Question: Here I'm Using <URL>. Each time rating value 's altered, I need to update the value in TextField as shown in screen shot. Is it possible to use here? and how can I apply it?

here's my code:
'''
@FXML
private HBox ratinghbox;
@FXML
private TextField yourratingtxt;
private Rating rating;
@Override
public void initialize(URL url, ResourceBundle rb) {
rating = new Rating();
rating.setPartialRating(true);
ratinghbox.getChildren().add(rating);
yourratingtxt.setText(String.valueOf(rating.getRating()));
}
'''
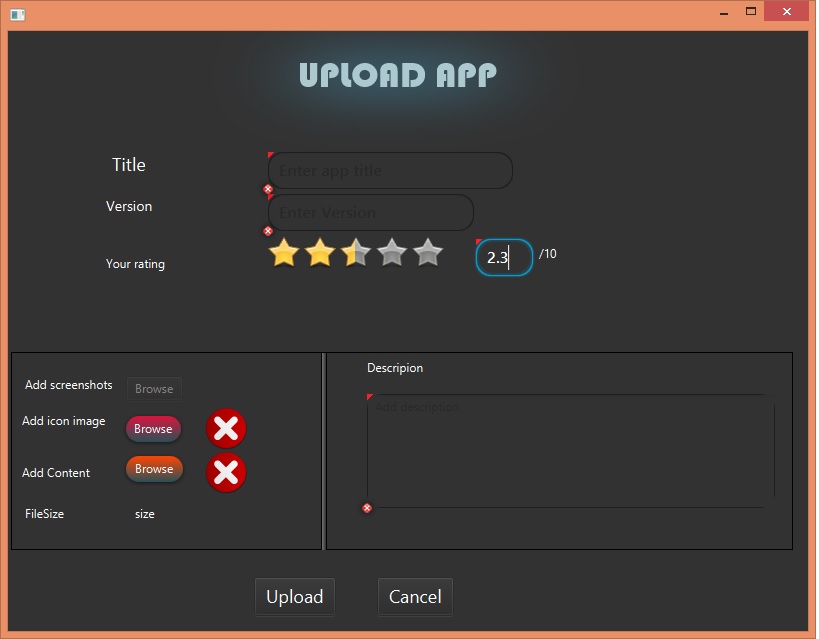
Answer: Use the ratingProperty to update the Textfield
'''
rating.ratingProperty().addListener(new ChangeListener<Number>() {
@Override
public void changed(ObservableValue<? extends Number> observable,
Number oldValue, Number newValue) {
textField.setText(newValue.toString());
}
});
'''
You can also create a 'bidirectional binding' between the textfield and rating (Only if you are good with the value of the textfield )
'''
textfield.setDisable(true)
Bindings.bindBidirectional(textField.textProperty(), rating.ratingProperty(),
new NumberStringConverter());
'''